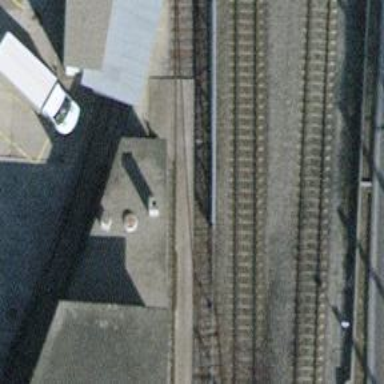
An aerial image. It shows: Disused railway spur with one track.